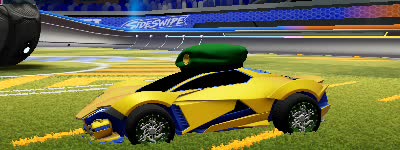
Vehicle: werewolf